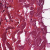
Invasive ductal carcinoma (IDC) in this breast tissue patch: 0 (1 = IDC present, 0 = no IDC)